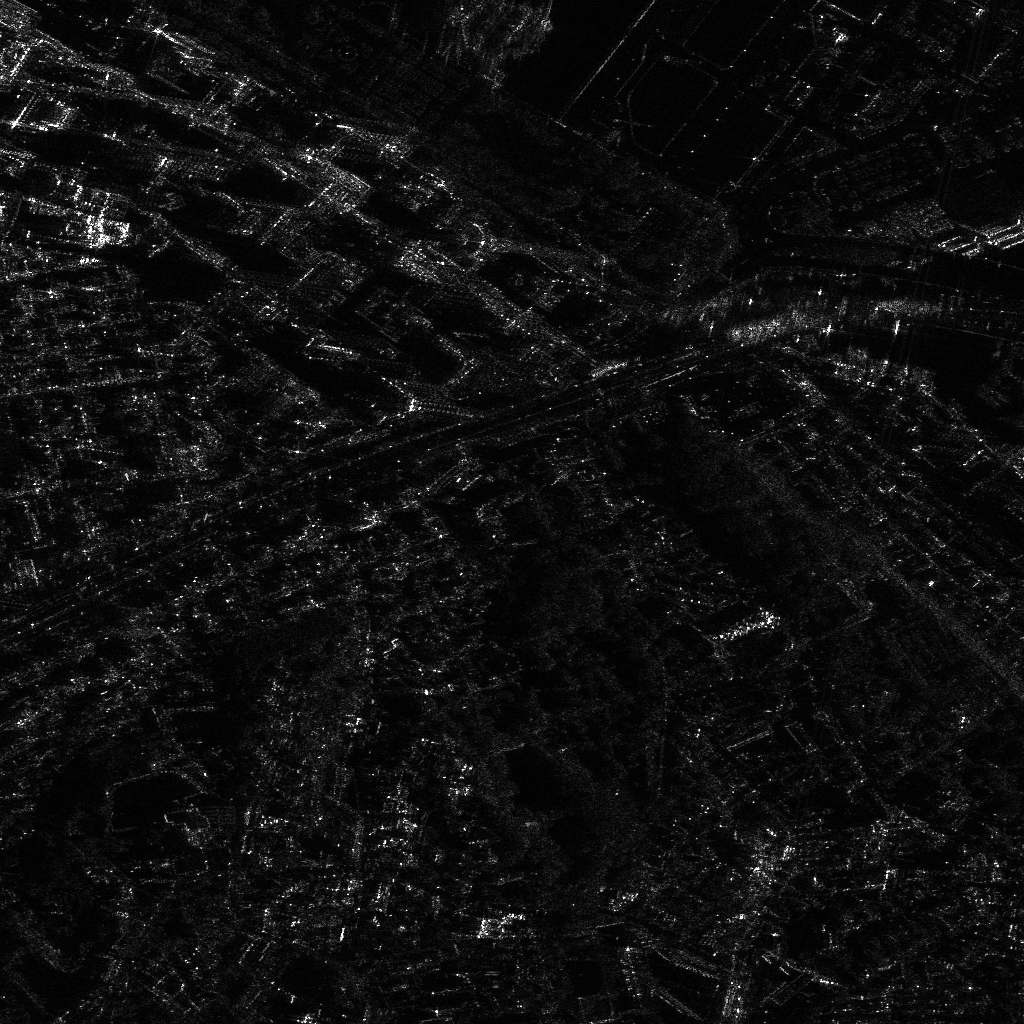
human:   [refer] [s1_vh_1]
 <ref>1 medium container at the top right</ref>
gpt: <box>[[98, 21, 99, 25, 72]]</box>

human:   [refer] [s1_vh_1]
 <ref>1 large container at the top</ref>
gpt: <box>[[50, 0, 52, 10, 35]]</box>